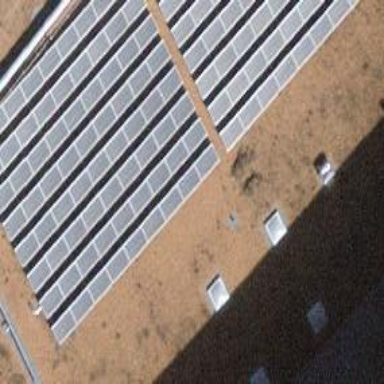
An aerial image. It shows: Solar power generator using photovoltaic panels.